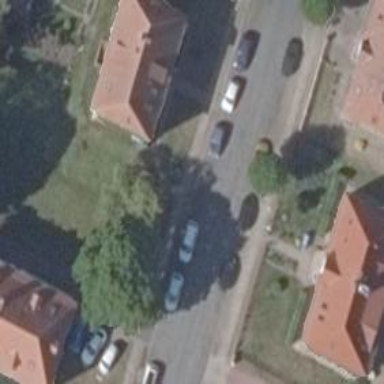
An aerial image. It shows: Residential road with asphalt surface. There are sidewalks on both sides of the road.